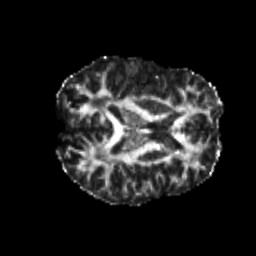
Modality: FA
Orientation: axial
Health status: healthy
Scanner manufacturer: philips
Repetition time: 7.393 s
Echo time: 0.08599 s